Question: I'm developing an Android application with a spinner.
I have this problem:

This is spinner array adapter code:
'''
public class OrderArticlesAdaper extends ArrayAdapter<Article>
{
private Context mContext;
private int layoutResourceId;
private ArrayList<Article> articles;
public OrderArticlesAdaper(Context context, int listItemResourceId,
ArrayList<Article> dbArticles)
{
super(context, listItemResourceId, dbArticles);
this.mContext = context;
this.layoutResourceId = listItemResourceId;
this.articles = dbArticles;
}
public ArrayList<Article> getArticles()
{
return this.articles;
}
@Override
public int getCount()
{
return articles.size();
}
@Override
public View getView(int position, View convertView, ViewGroup parent)
{
Log.v("OrderArticlesAdaper", "getView.postion: " + position);
View row = convertView;
if (row == null)
{
LayoutInflater inflater = ((Activity)mContext).getLayoutInflater();
row = inflater.inflate(layoutResourceId, parent, false);
}
Article article = articles.get(position);
if (article != null)
{
TextView formNameView = (TextView)row.findViewById(android.R.id.text1);
formNameView.setText(new Long(article.getArticleId()).toString());
}
return row;
}
}
'''
And this is an asynctask to load spinner data:
'''
private class LoadEReportAsyncTask extends AsyncTask<String, Void, Boolean>
{
private Context mContext;
private ProgressDialog loadingDialog;
private EReport eReport;
private QAP qap;
public LoadEReportAsyncTask(Context context)
{
Log.v("LoadEReportAsyncTask", "constructor");
eReport = null;
qap = null;
this.mContext = context;
loadingDialog = new ProgressDialog(mContext);
loadingDialog.setProgressStyle(ProgressDialog.STYLE_SPINNER);
loadingDialog.setMessage(getString(R.string.msg_loading_ereport));
loadingDialog.setCancelable(false);
loadingDialog.show();
}
@Override
protected Boolean doInBackground(String... params)
{
Log.v("LoadEReportAsyncTask", "doInBackground");
DBManager dbMan;
dbMan = new DBManager(mContext);
// Es un nuevo EReport, por lo tanto lo creo en la base de datos.
if (eReportId == -1)
{
// Time In
TextView aux = (TextView)((EReportFinalInspecActivity) mContext).findViewById(R.id.timeInVal);
Calendar c = Calendar.getInstance();
SimpleDateFormat df3 = new SimpleDateFormat("dd-MM-yyyy HH:mm:ss");
String timeIn = df3.format(c.getTime());
aux.setText(timeIn);
eReport = new EReport();
eReport.setOrderId(orderId);
eReport.setQapId(qapId);
eReport.setTimeIn(timeIn);
eReportId = dbMan.insertEReport(eReport);
}
else
{
eReport = dbMan.getEReport(eReportId);
}
qap = dbMan.getQPA(params[0]);
ordersArticles = dbMan.getOrderArticles(orderId);
selectedArticles = new ArrayList<Article>(ordersArticles.size());
return true; // TODO: Controlar los errores
}
protected void onPostExecute(Boolean result)
{
Log.v("LoadEReportAsyncTask", "onPostExecute");
EReportFinalInspecActivity act = (EReportFinalInspecActivity) mContext;
if (result)
{
Toast.makeText(getApplicationContext(), getString(R.string.msg_ereport_got_correct), Toast.LENGTH_SHORT).show();
act.fillEReport(eReport, qap);
Spinner articleSpin = (Spinner) act.findViewById(R.id.articlesSpiner);
OrderArticlesAdaper spinAdapter = new OrderArticlesAdaper(mContext, android.R.layout.simple_spinner_item, ordersArticles);
spinAdapter.setDropDownViewResource(android.R.layout.simple_spinner_dropdown_item);
articleSpin.setAdapter(spinAdapter);
// TODO: Esto hay que cambiarlo porque siempre habra QAP.
if (qap != null)
act.eReportHasQAP(true, qap.getName());
else
act.eReportHasQAP(false, null);
}
else
{
Toast.makeText(getApplicationContext(), getString(R.string.msg_ereport_problem), Toast.LENGTH_LONG).show();
}
loadingDialog.dismiss();
}
}
'''
What am I doing wrong?
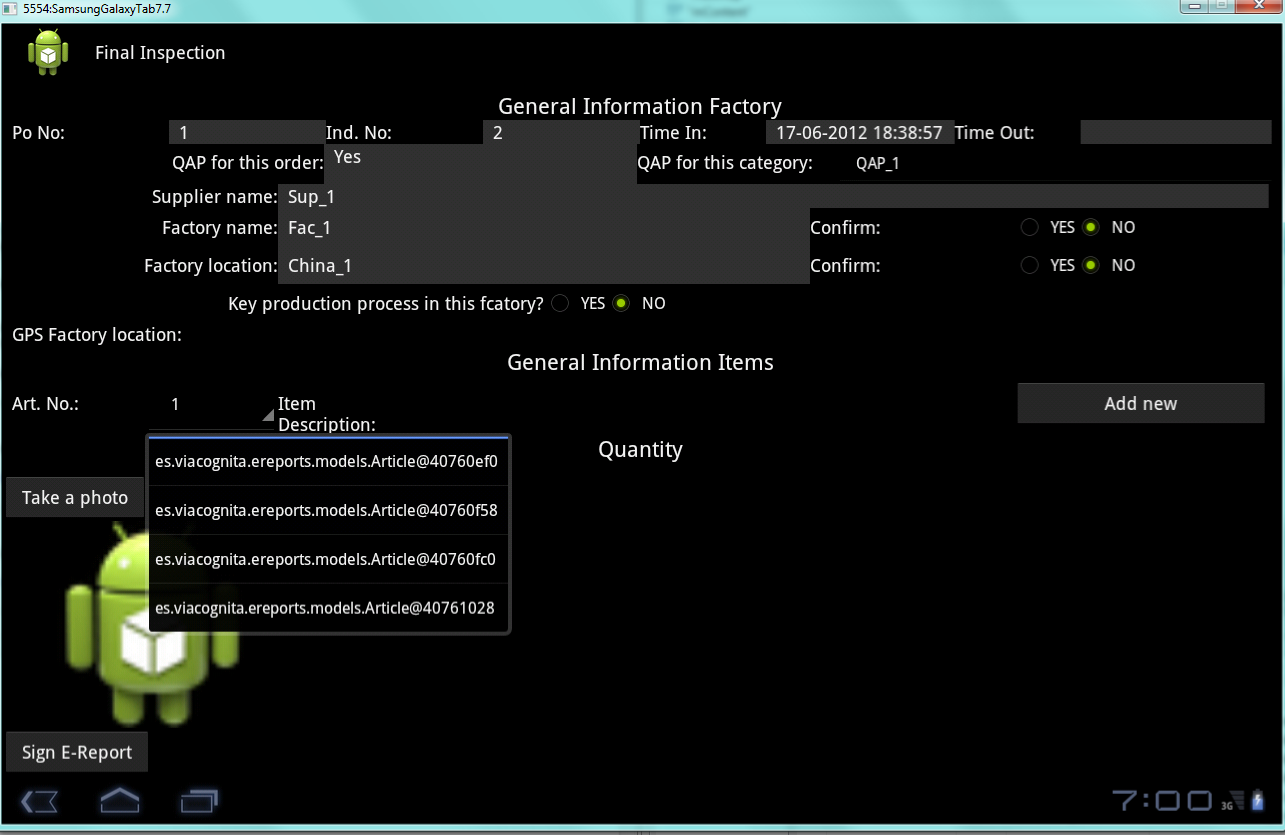
Answer: Try:
'''
formNameView.setText(Long.toString(article.getArticleId()));
'''
This is just a guess, but maybe Android is filling the spinner dropdown textviews using Article.toString(), since your adapter handles objects of type Article.
To test this, override toString in your Article class.
'''
public class Article {
...
@Override
public String toString() {
mArticleId.toString(); // This is the private field holding the long id.
}
}
'''